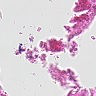
Metastatic tissue present: no